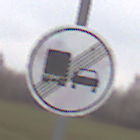
Verkehrszeichen: EndeUeberholverbotKraftfahrzeuge
Umgebung: Outdoor, RoadRail
Tageszeit: Midday
Wetter: Overcast
Licht: Natural
Jahreszeit: NotSpecified
Kontrast: LowContrast